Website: slack
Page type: stored-credit-cards
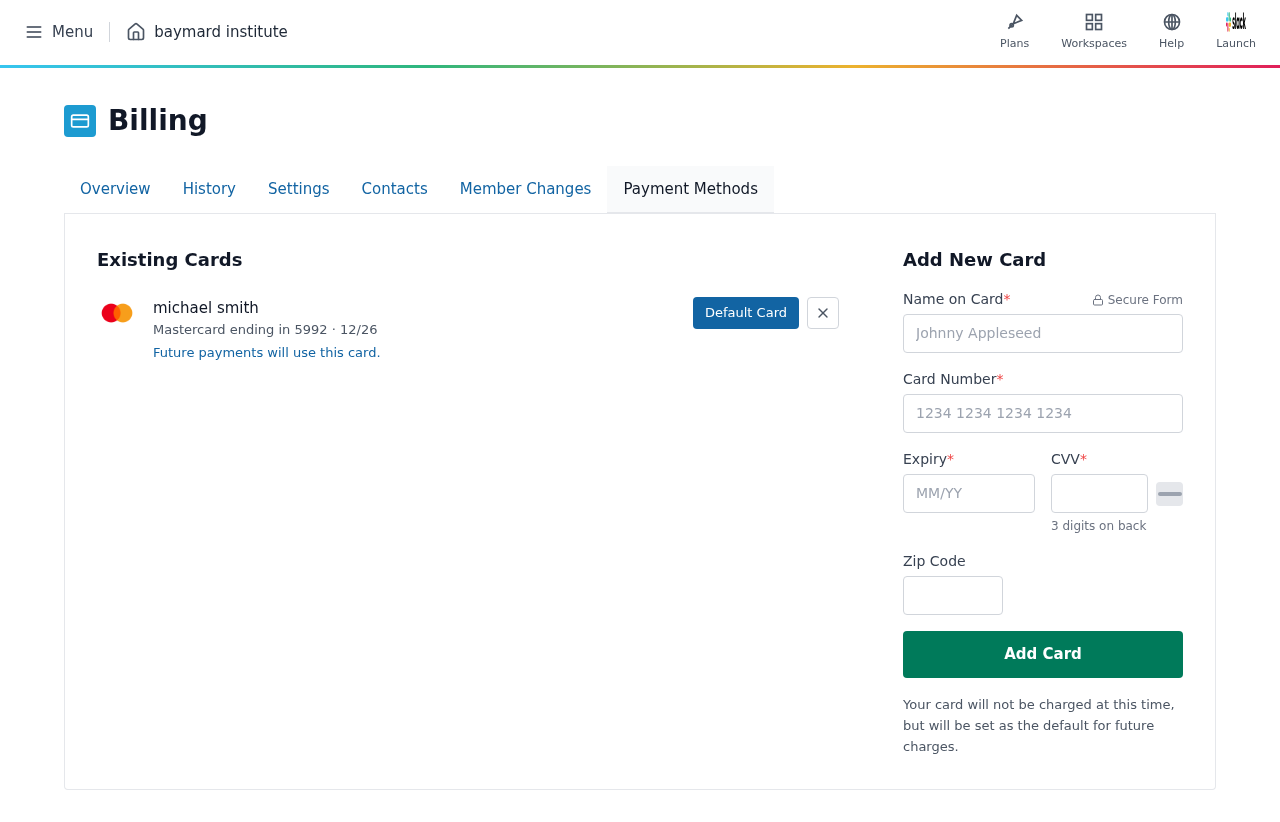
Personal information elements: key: PII_CARD_CVV
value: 956
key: PII_CARD_EXPIRY
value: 12/26
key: PII_CARD_EXPIRY_MONTH
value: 12
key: PII_CARD_EXPIRY_YEAR
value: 26
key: PII_CARD_LAST4
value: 5992
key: PII_CARD_NUMBER
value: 2224 7659 7470 5992
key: PII_CARD_TYPE
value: Mastercard
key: PII_FULLNAME
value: michael smith
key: PII_FULLNAME
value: Michael Smith
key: PII_POSTCODE
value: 67727